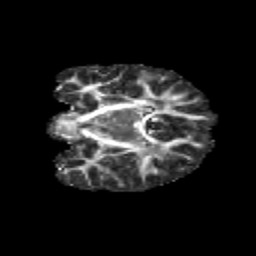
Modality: FA
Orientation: coronal
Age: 9
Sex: female
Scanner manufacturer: siemens
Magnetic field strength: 3 T
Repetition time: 3.8 s
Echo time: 0.07 s